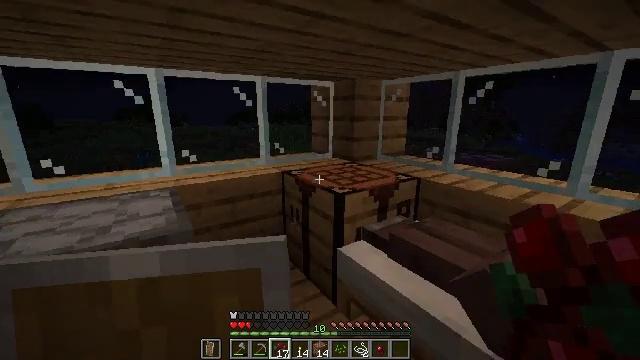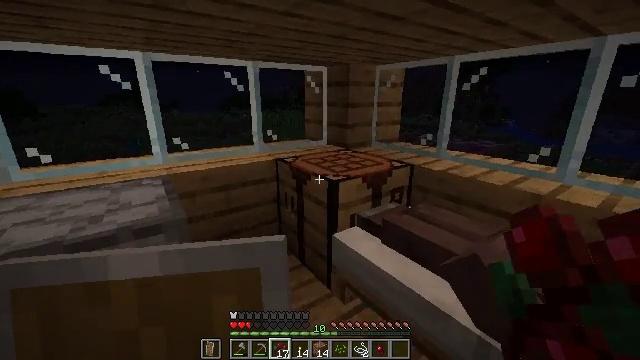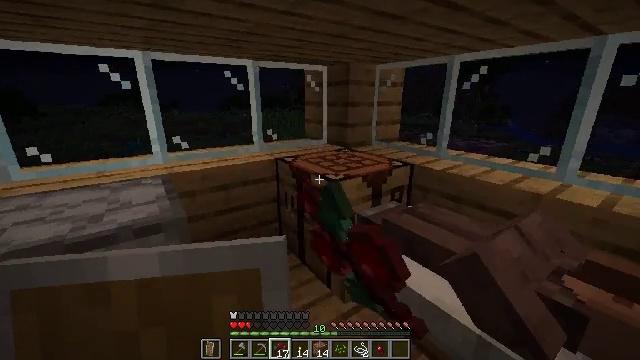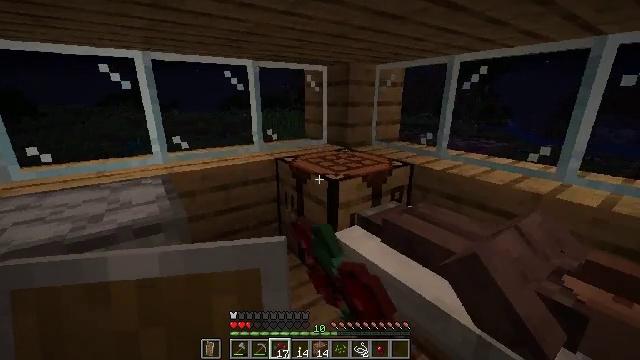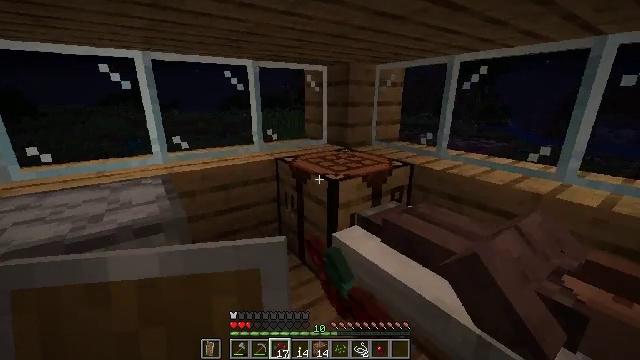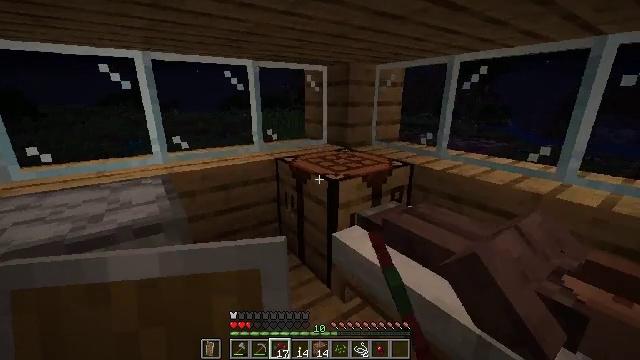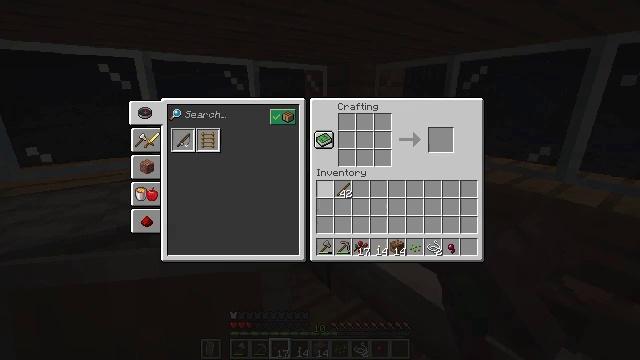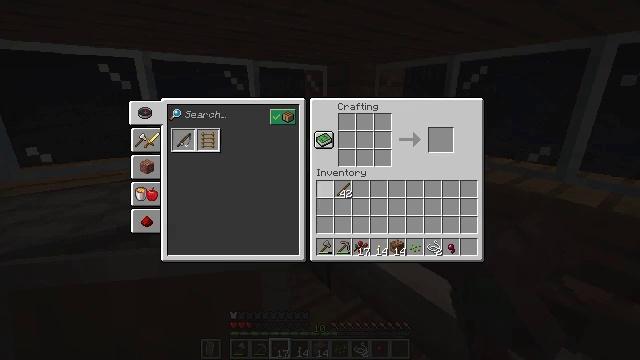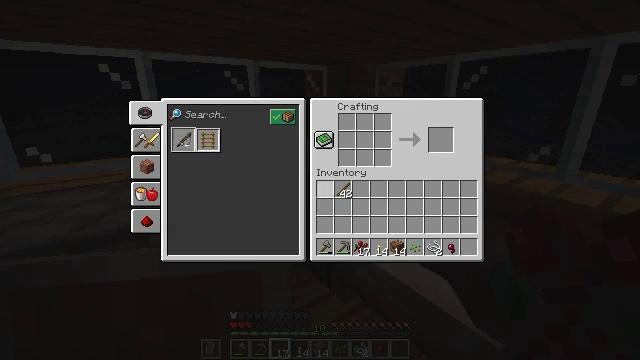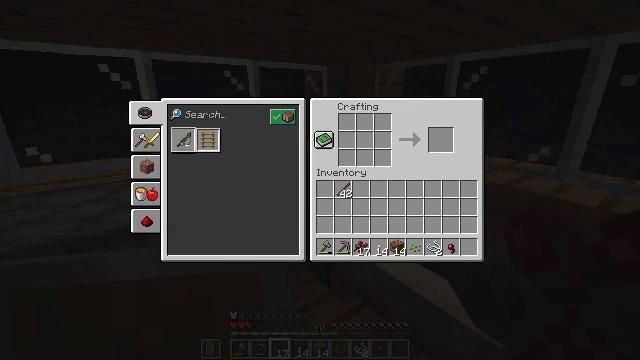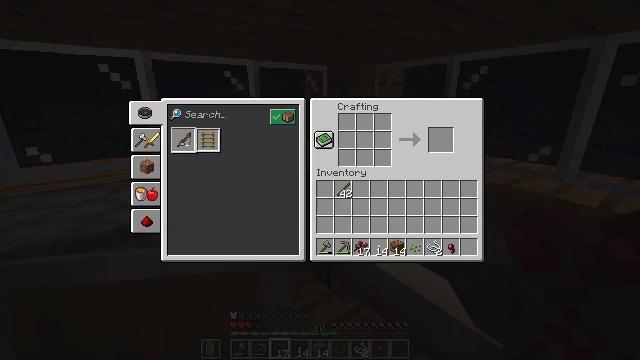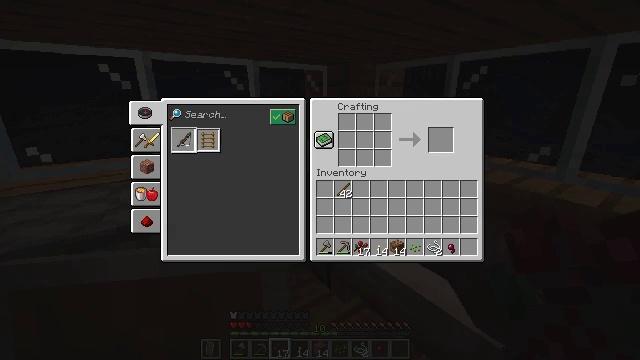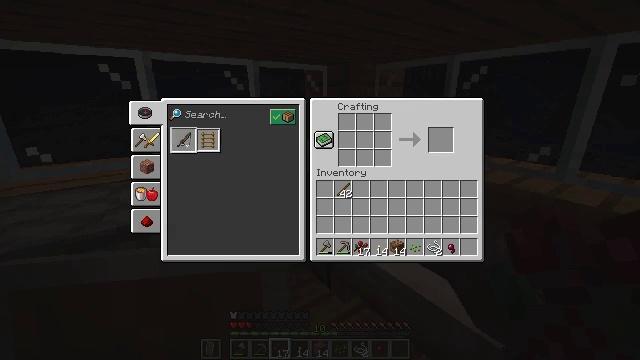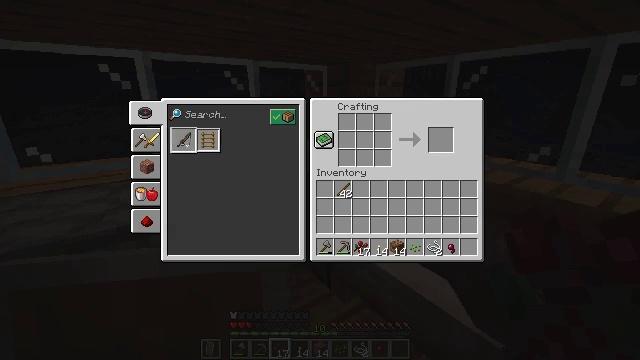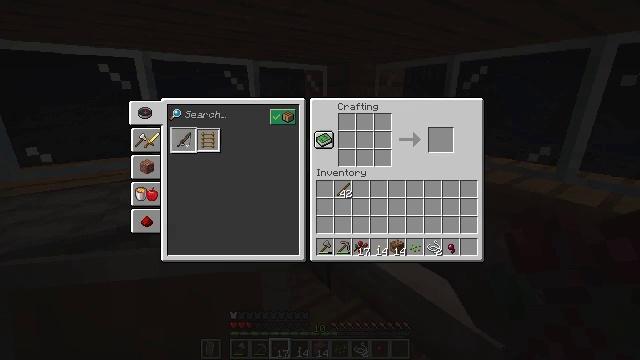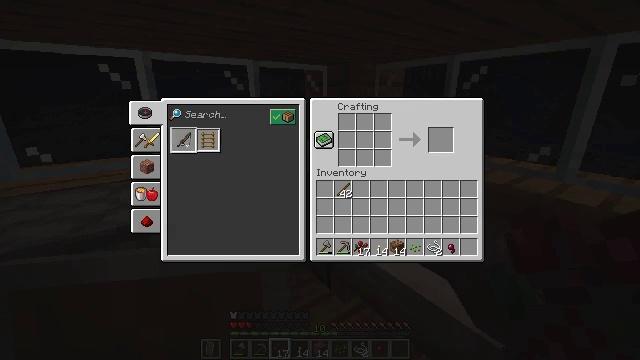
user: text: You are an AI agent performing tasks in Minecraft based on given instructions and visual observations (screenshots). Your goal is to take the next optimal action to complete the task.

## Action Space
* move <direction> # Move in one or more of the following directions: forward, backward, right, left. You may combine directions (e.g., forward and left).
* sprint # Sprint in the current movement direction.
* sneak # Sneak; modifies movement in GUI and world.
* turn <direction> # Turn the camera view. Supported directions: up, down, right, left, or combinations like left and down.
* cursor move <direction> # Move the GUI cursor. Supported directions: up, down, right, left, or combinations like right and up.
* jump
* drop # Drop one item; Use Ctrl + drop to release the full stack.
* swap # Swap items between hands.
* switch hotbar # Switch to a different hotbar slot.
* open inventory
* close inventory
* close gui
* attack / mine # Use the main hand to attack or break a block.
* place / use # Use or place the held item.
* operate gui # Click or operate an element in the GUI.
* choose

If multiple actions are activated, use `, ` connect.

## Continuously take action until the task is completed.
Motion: motion action
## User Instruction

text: Use sticks and string to craft a fishing rod.
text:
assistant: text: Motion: turn right and down, use / place
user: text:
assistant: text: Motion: use / place
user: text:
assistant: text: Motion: use / place
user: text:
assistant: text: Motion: use / place
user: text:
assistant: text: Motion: no_op
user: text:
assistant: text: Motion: open gui
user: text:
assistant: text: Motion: no_op
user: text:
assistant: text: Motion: no_op
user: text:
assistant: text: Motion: no_op
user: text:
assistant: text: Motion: no_op
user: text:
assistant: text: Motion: cursor move left and up
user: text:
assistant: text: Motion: cursor move left
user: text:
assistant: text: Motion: cursor move left and up
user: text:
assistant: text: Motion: cursor move left and up
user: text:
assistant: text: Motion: cursor move left
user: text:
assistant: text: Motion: cursor move left
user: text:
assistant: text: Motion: cursor move left
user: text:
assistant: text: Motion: no_op
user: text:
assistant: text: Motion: no_op
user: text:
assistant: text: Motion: no_op
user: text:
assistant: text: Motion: cursor move left
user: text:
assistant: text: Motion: no_op
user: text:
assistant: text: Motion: no_op
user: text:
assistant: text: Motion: operate gui
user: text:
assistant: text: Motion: operate gui
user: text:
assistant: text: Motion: operate gui
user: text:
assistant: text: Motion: no_op
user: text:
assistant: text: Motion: no_op
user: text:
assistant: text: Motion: cursor move right
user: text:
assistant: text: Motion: cursor move right